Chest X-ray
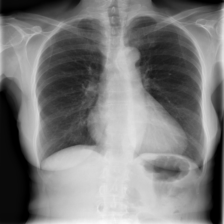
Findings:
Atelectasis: negative
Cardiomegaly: positive
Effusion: positive
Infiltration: negative
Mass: negative
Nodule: negative
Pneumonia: negative
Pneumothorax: negative
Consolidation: negative
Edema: negative
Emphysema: negative
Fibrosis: negative
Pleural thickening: negative
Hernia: negative